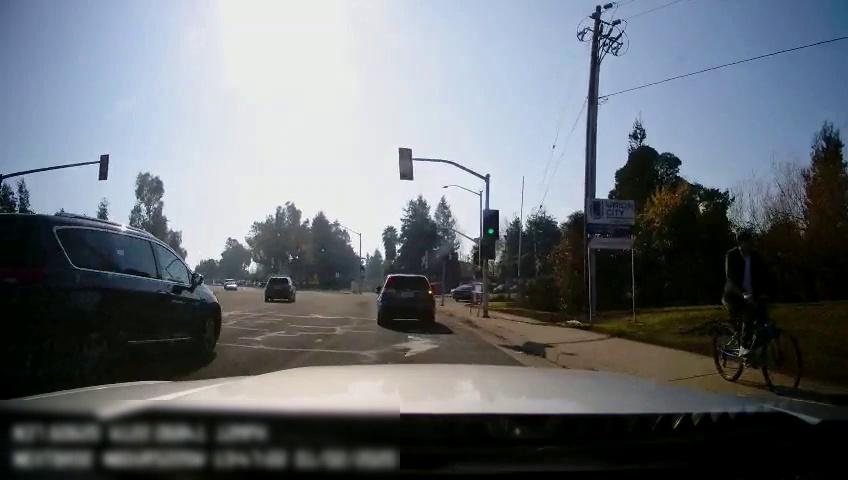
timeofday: Dusk/Dawn/Twilight
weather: Sunny
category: Drivable Space
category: Vehicles | SUV
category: Vehicles | SUV
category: Vehicles | SUV
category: Bicycles
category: Vehicles | Car
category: Vehicles | Car
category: Traffic | Signs
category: Traffic | Lights
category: Traffic | Lights
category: Traffic | Lights
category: Traffic | Lights